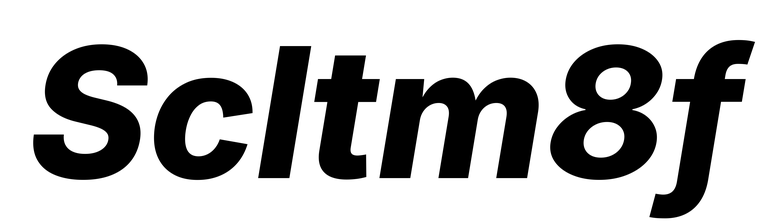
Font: Inter-Italic_ExtraBold_Italic